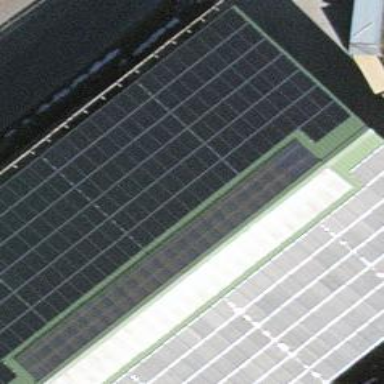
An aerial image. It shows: Building with solar photovoltaic panel as power generator.